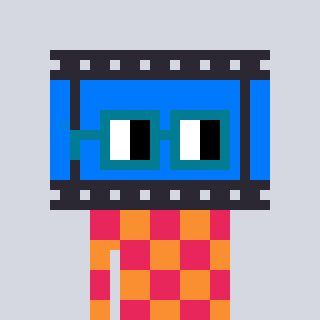
a pixel art character with square dark green glasses, a film strip-shaped head and a orange-colored body on a cool background